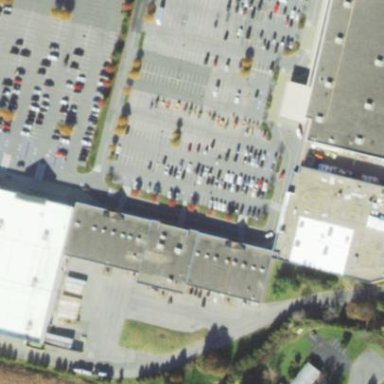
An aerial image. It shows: Retail building.